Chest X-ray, PA view. Patient: 55 years old, sex F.
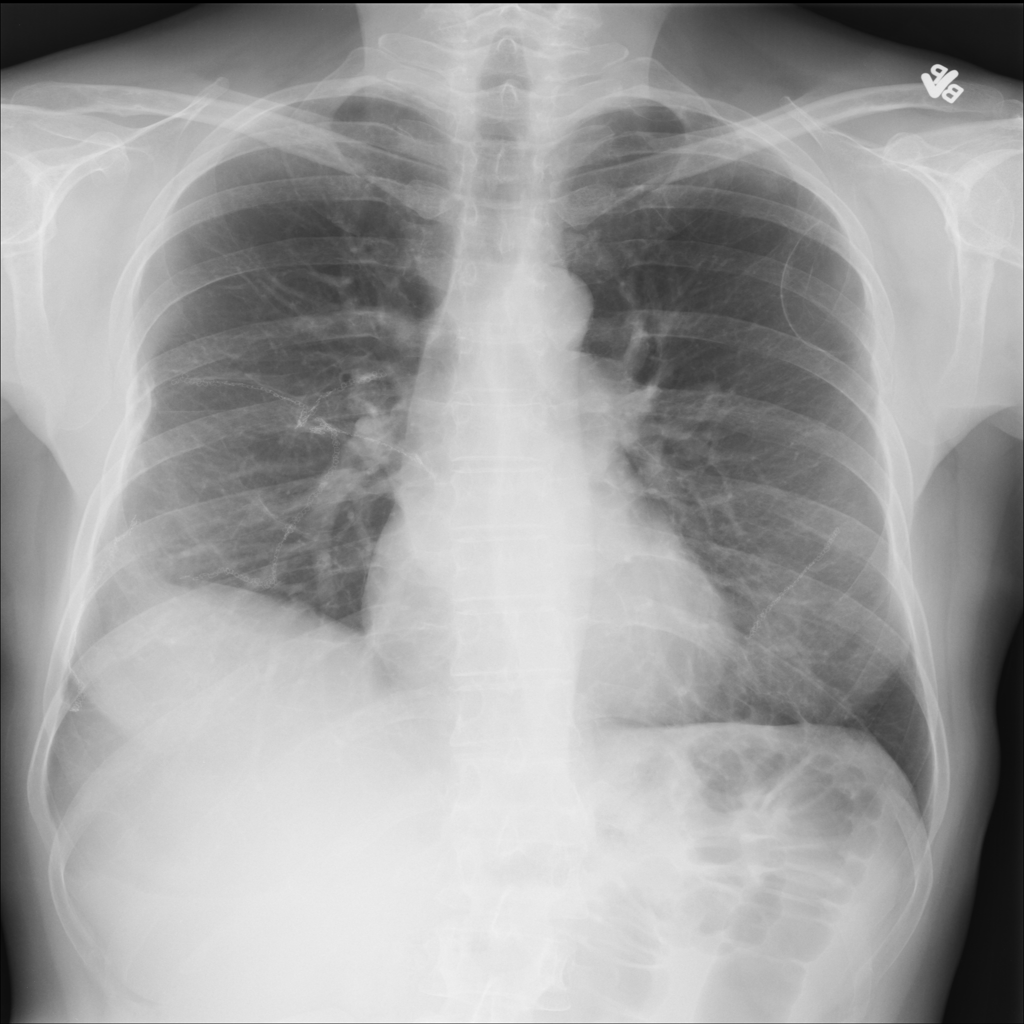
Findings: Pneumothorax